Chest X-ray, AP view. Patient: 77 years old, sex M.
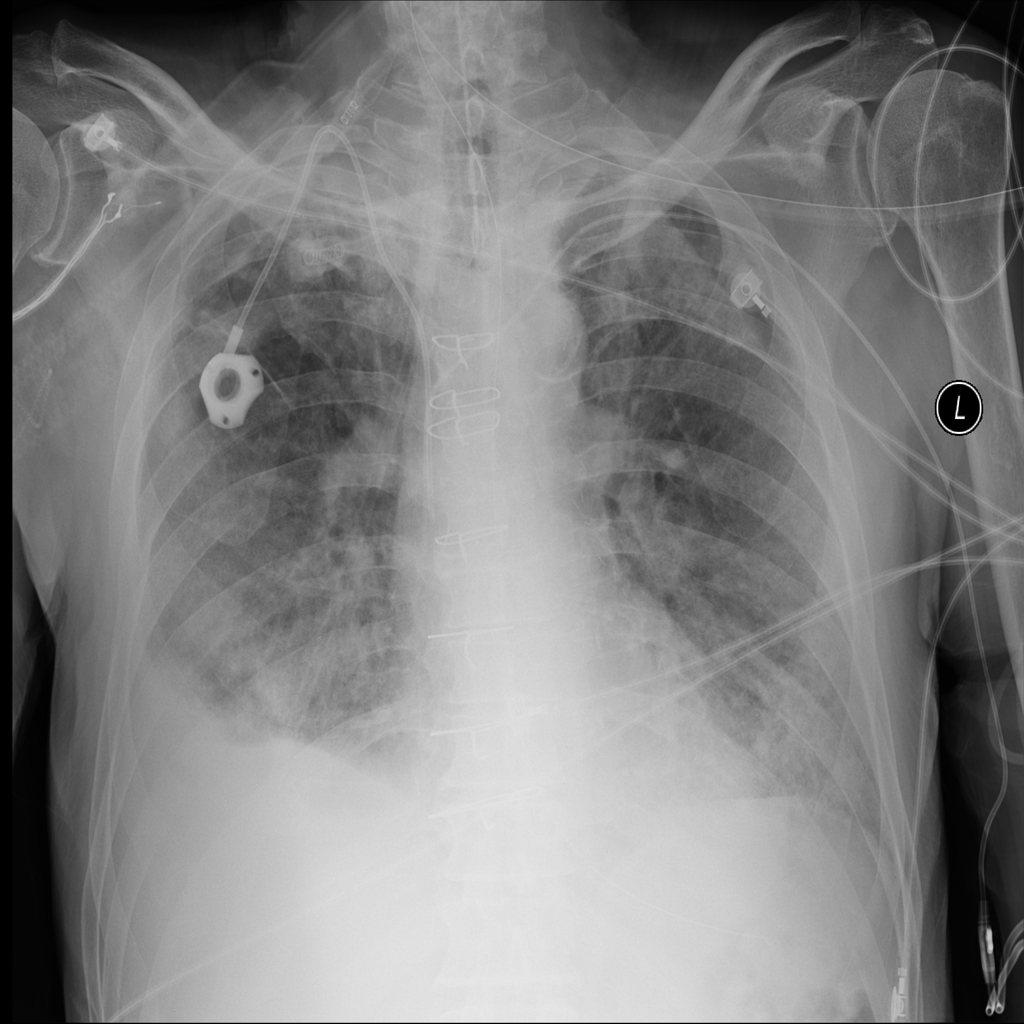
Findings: Edema, Effusion